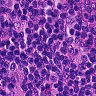
Metastatic tissue present: no